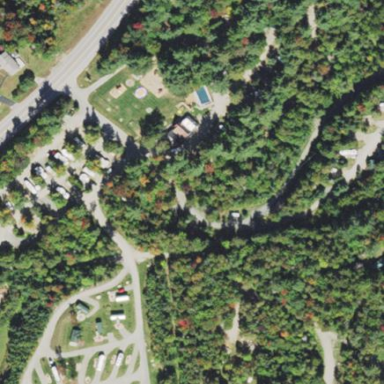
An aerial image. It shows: Caravan site with sanitary dump station available.